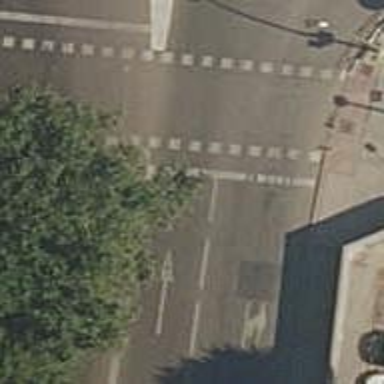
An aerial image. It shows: Road with traffic signals controlling the flow of traffic.